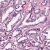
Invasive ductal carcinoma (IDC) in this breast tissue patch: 1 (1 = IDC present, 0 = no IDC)